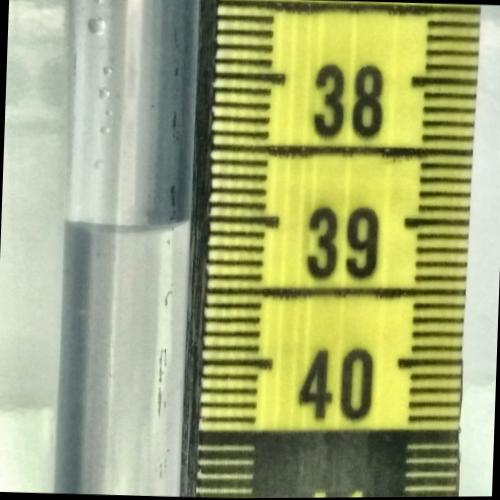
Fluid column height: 39.0 cm